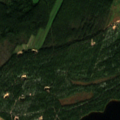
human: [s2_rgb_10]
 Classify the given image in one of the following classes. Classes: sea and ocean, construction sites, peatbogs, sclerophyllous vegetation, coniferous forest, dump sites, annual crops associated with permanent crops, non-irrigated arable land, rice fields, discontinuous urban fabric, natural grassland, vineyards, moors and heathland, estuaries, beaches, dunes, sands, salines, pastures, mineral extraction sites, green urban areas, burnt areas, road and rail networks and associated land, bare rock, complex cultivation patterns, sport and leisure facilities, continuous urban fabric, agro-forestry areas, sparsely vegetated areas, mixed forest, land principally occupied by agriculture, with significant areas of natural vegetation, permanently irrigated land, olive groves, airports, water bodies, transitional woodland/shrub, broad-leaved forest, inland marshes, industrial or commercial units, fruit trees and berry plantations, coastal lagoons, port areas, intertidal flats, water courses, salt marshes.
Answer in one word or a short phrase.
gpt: non-irrigated arable land, coniferous forest, mixed forest, water bodies